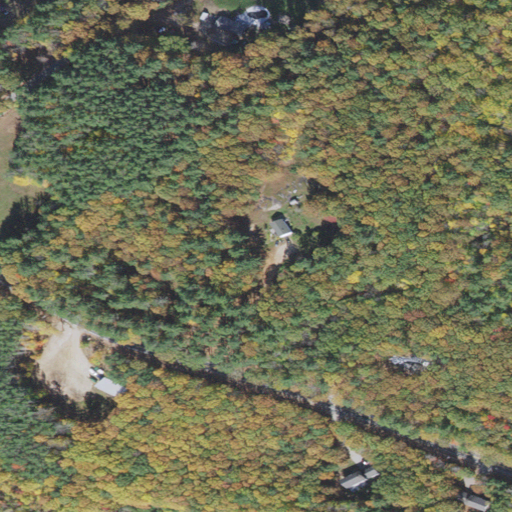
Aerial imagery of mountain in New Hampshire named Hollingsworth Hill containing deciduous forest, mixed forest, evergreen forest, open development, low intensity development, and shrub